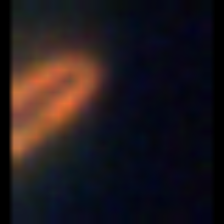
Taxon: Pennate
Group: Diatoms